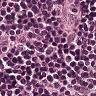
Metastatic tissue present: no